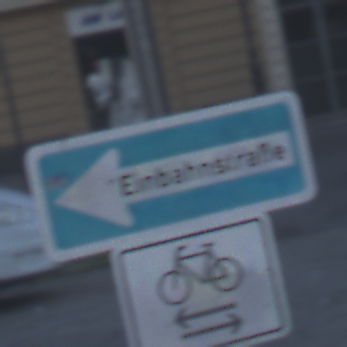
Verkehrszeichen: EinbahnstrasseLinksweisend
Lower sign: RichtungsangabeDurchPfeile9
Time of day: SunriseSunset
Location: Outdoor (Urban)
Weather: PartlyCloudy
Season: NotSpecified
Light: Natural